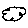
Label: cloud